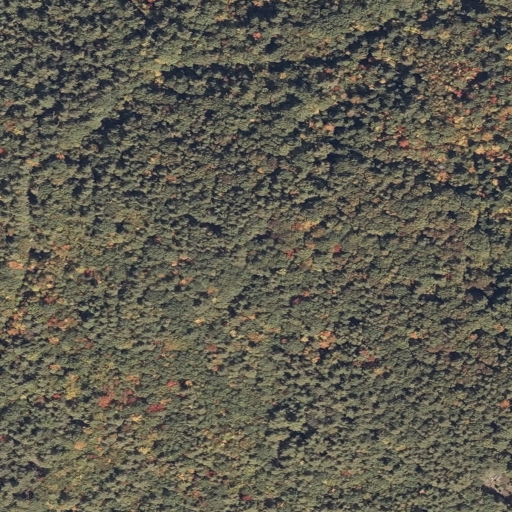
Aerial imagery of mountain in Maine named Sawyer Mountain containing mixed forest, deciduous forest, and evergreen forest